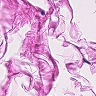
Metastatic tissue present: no